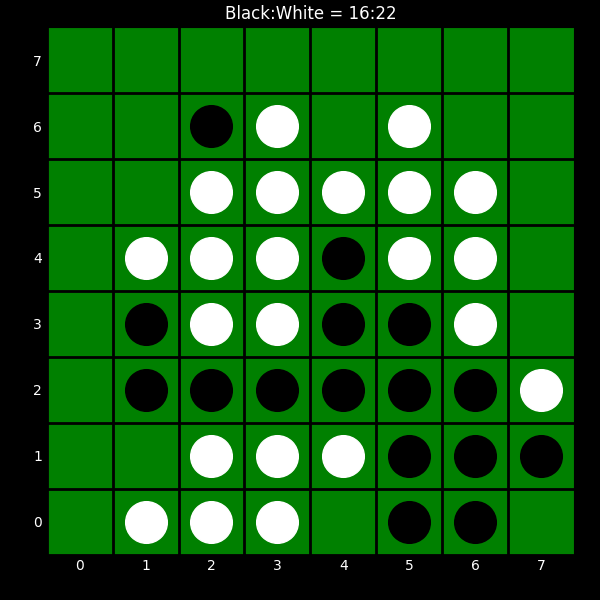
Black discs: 16
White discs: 22